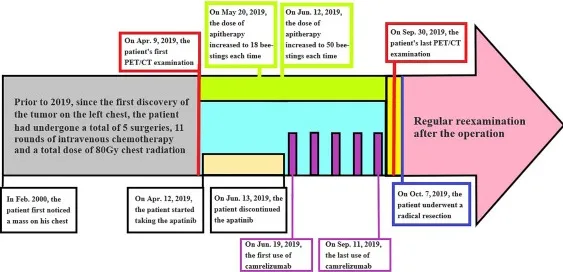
A flowchart/timeline of the therapy.
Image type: chart (chart)